【题型】解答题　【知识点】平面几何　【难度】easy
如图，$AB \parallel CD$，$AD \parallel CE$，$F$、$G$ 分别是 $AC$ 和 $FD$ 的中点，过$G$ 的直线依次交 $AB$、$AD$、$CD$、$CE$ 于点 $M$、$N$、$P$、$Q$，

求证：$MN + PQ = 2PN$。

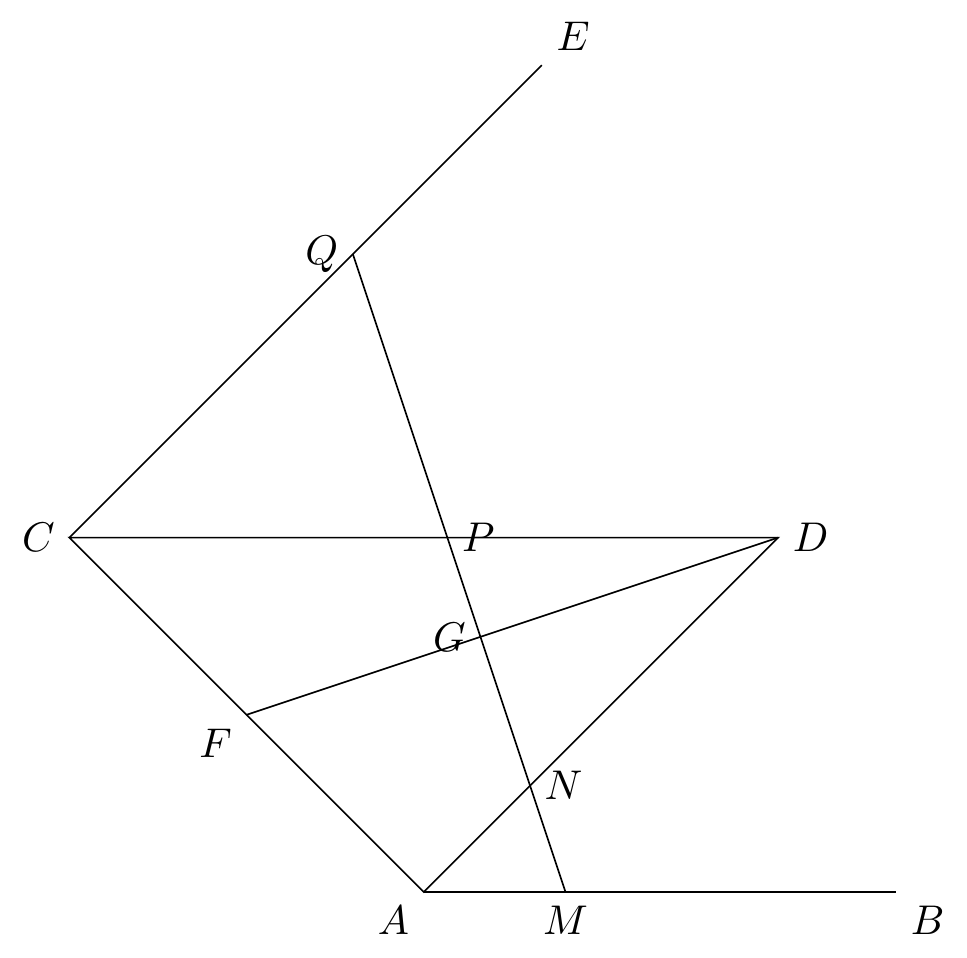
【解答】
证明：延长 $BA$、$EC$，设交点为 $O$，则四边形 $OADC$ 为平行四边形，

$\because F$ 是 $AC$ 的中点，

$\therefore DF$ 的延长线必过 $O$ 点，且 $\dfrac{DG}{OG} = \dfrac{1}{3}$。

$\because AB \parallel CD$，$\therefore \dfrac{MN}{PN} = \dfrac{AN}{DN}$。

$\because AD \parallel CE$，

$\therefore \dfrac{PQ}{PN} = \dfrac{CQ}{DN}$。

$\therefore \dfrac{MN}{PN} + \dfrac{PQ}{PN} = \dfrac{AN}{DN} + \dfrac{CQ}{DN} = \dfrac{AN + CQ}{DN}$。

又 $\because \dfrac{DN}{OQ} = \dfrac{DG}{OG} = \dfrac{1}{3}$，

$\therefore OQ = 3DN$。$\therefore CQ = OQ - OC = 3DN - OC = 3DN - AD$，$AN = AD - DN$。

$\therefore AN + CQ = 2DN$。

$\therefore \dfrac{MN}{PN} + \dfrac{PQ}{PN} = \dfrac{AN + CQ}{DN} = 2$。

即 $MN + PQ = 2PN$。

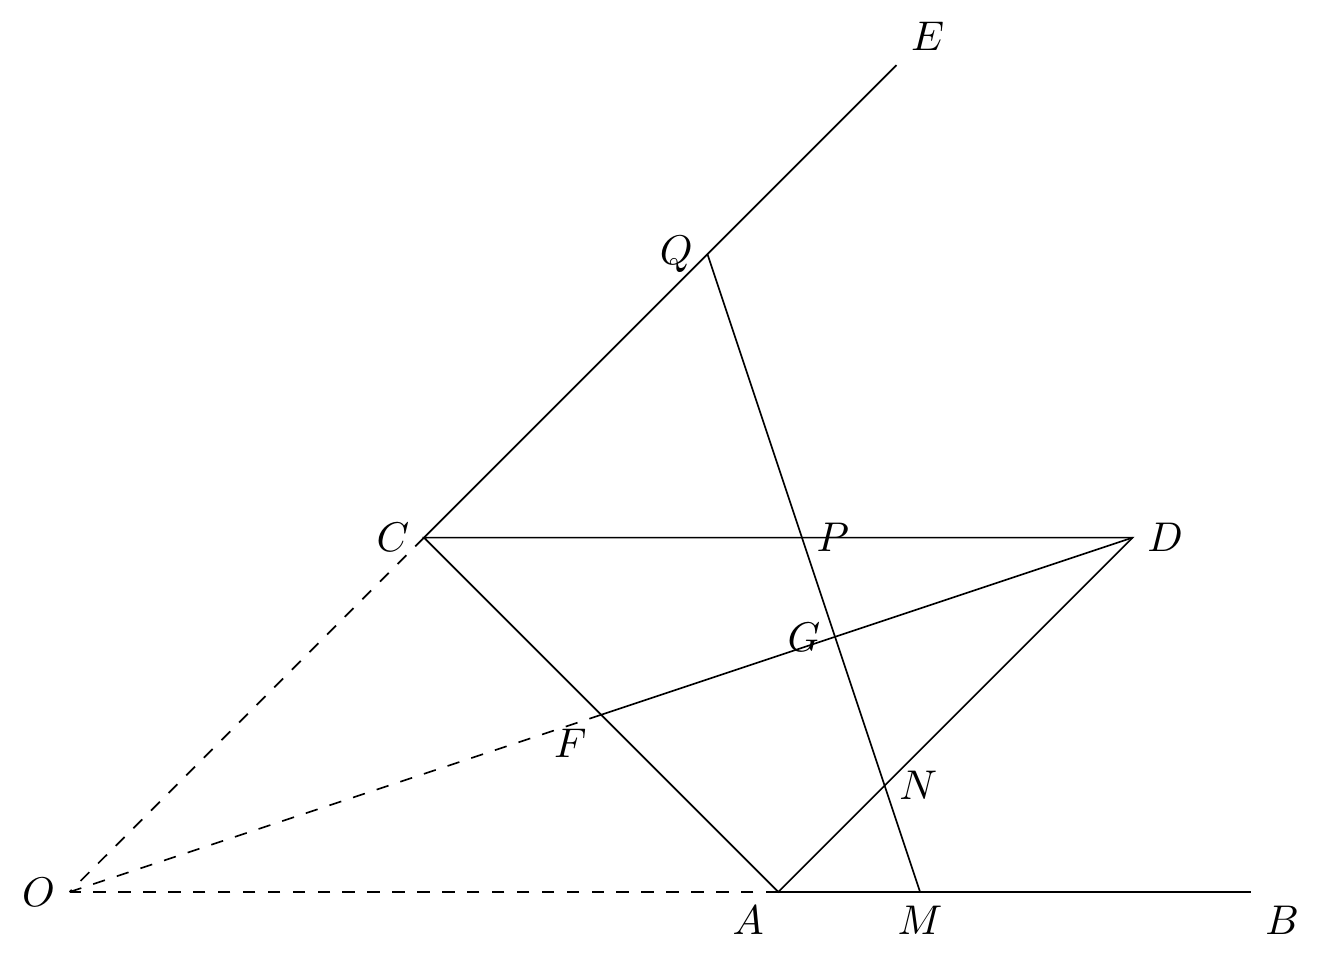